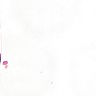
Metastatic tissue present: no